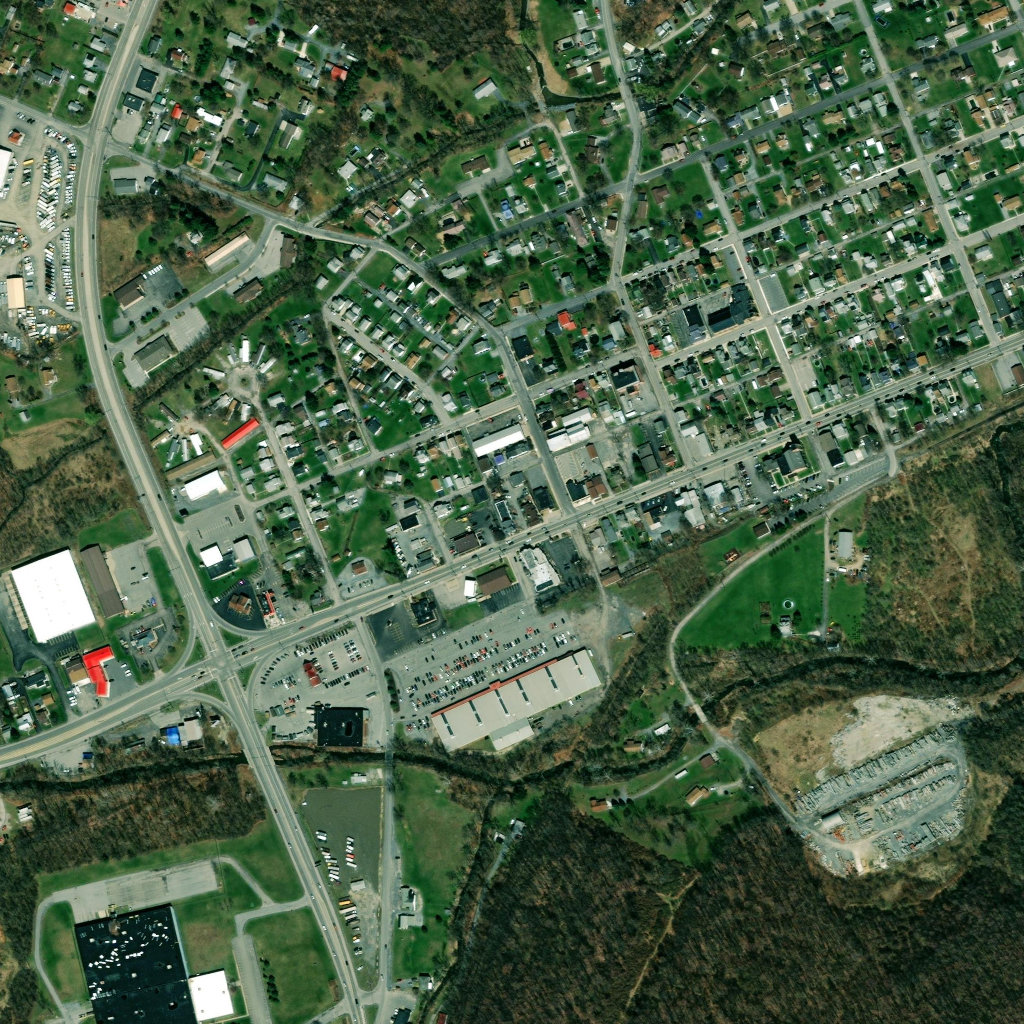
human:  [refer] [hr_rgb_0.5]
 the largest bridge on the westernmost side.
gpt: <box>[[24, 72, 26, 74, 0]]</box>